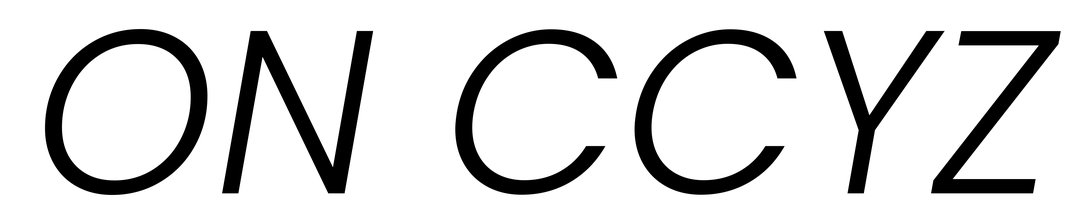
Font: Poppins-LightItalic